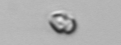
Label: Heterocapsa_rotundata